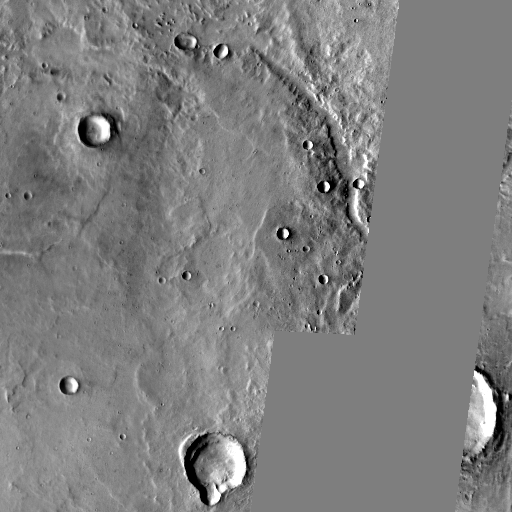
Crater classes present: Background, Other, Layered, Buried, Secondary